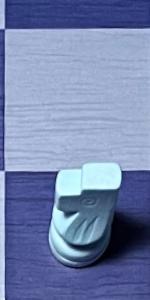
Label: Knight_White